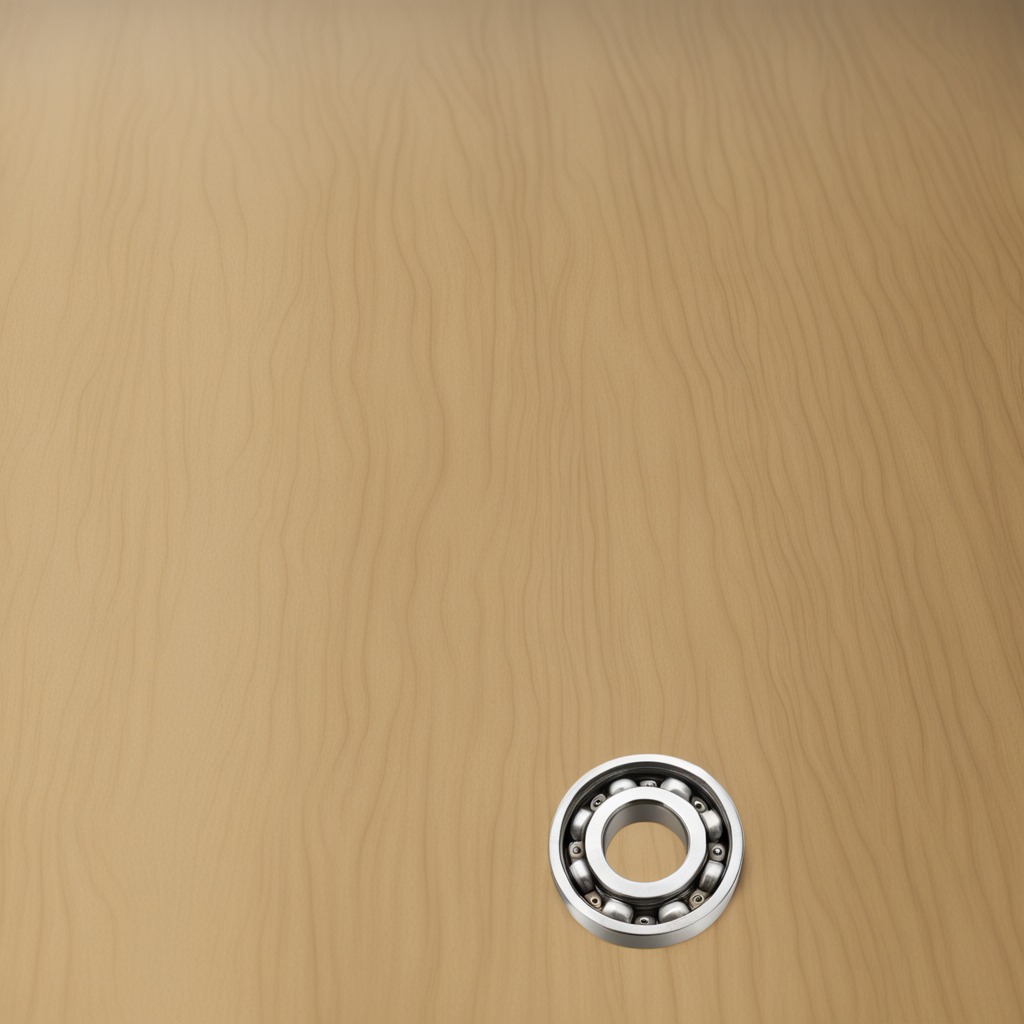
A metal ball bearing is lying on the plywood surface in a paint workshop lit by afternoon window light.